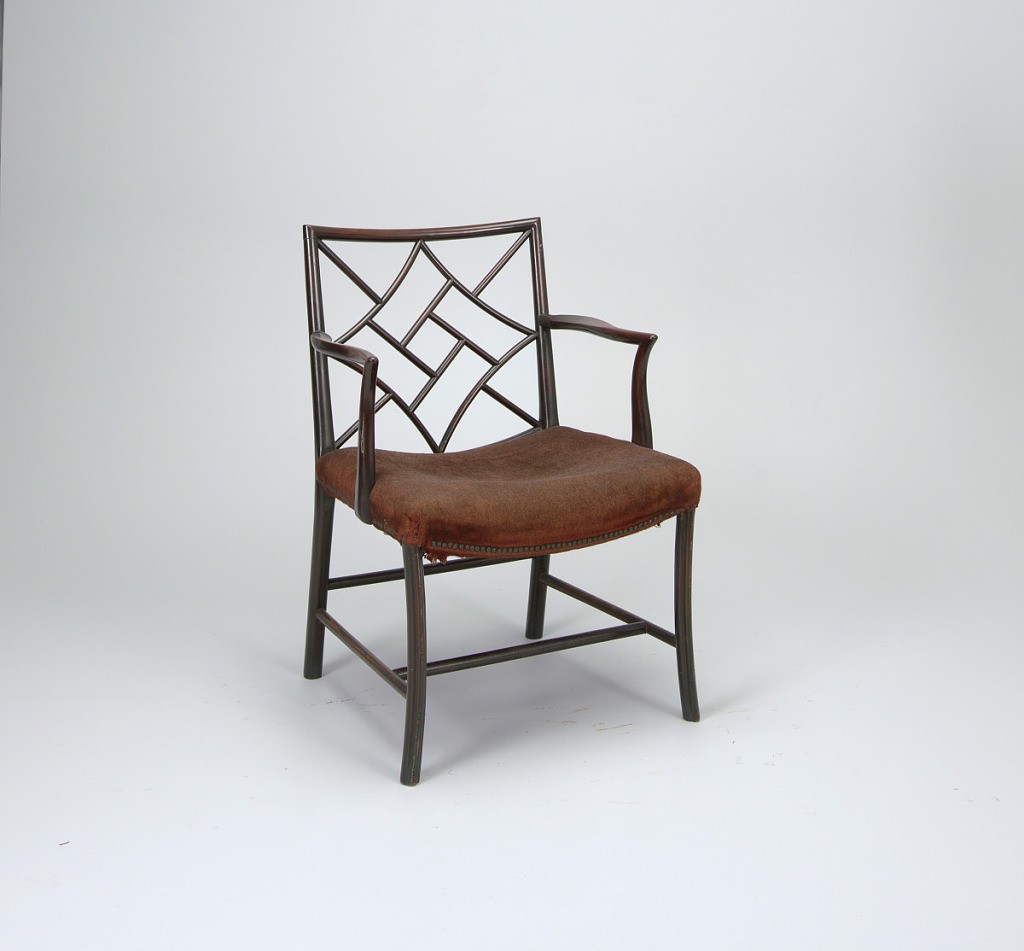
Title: Chair
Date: ca. 1765
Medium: Joined and turned mahogany
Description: A side chair with a rectangular back filled with a lattice-work of curved members.  Its curved arms are supported on shaped stumps secured to side rails.  Round rear legs; "cluster" front legs.  Two lateral and two longitudinal stretchers.  Hollowed seat upholstered in brown wool. Described as "cockpen" armchairs.